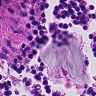
Metastatic tissue present: no